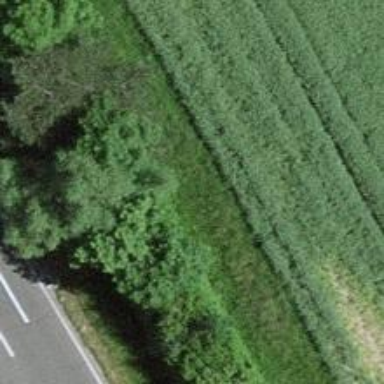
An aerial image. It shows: Hedge barrier.